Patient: sex M, age 54
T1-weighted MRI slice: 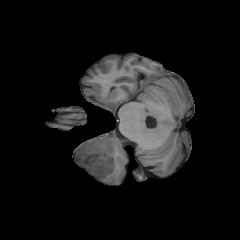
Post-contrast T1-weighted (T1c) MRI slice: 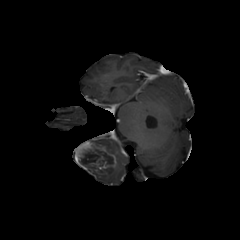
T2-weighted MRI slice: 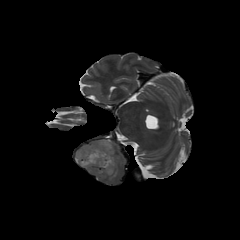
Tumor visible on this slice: yes
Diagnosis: Glioblastoma, IDH-wildtype
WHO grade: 4